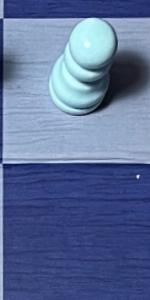
Label: Empty